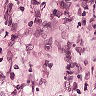
Metastatic tissue present: yes